Question: It looks like 'FloatingActionButton' is not working ether on Android 4.0 and Lollipop. As you can see on image below, on Android Lollipopo shadow is missing and on Android 4.1.1 it's square :/
Anyone faced this issue?
Library version:
'compile 'com.android.support:design:22.2.0''
Code:
'''
<android.support.design.widget.FloatingActionButton
android:layout_width="wrap_content"
android:layout_height="wrap_content"
android:src="@drawable/abc_ic_clear_mtrl_alpha"/>
'''

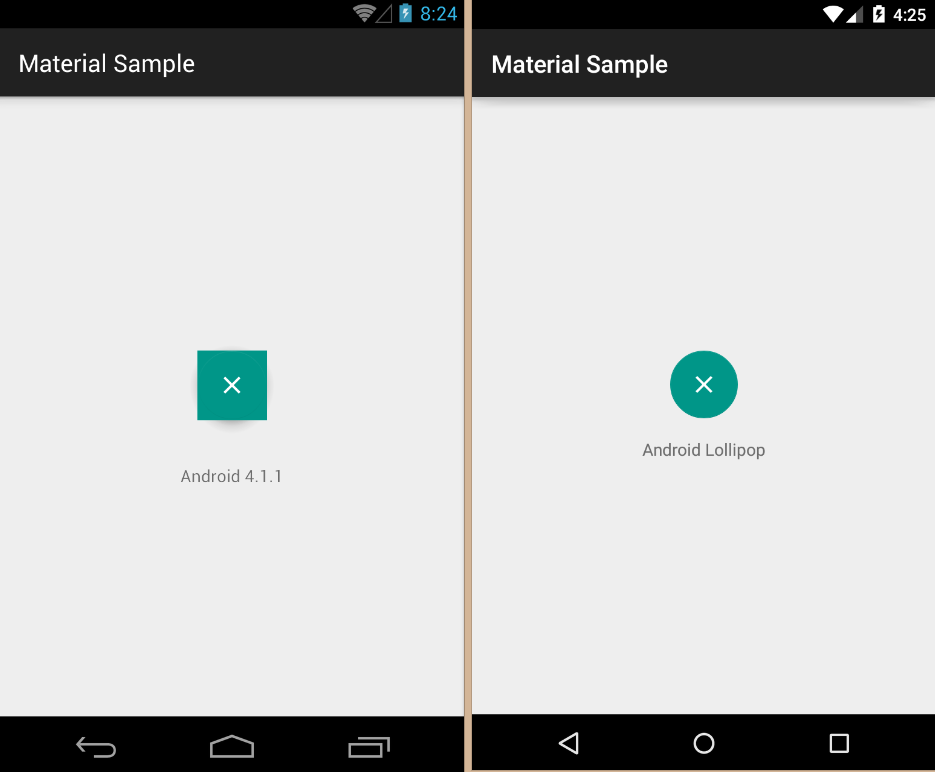
Answer: Thanks to @harism comment, simply setting 'app:borderWidth="0dp"' resolve both issues.
Note: don't forget to add 'xmlns:app="http://schemas.android.com/apk/res-auto"' to your root layout.